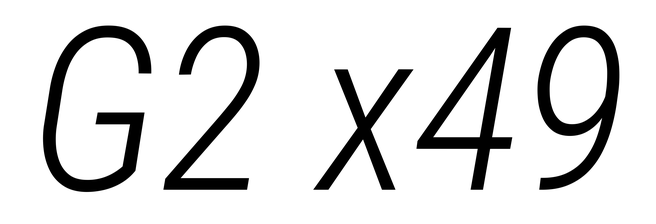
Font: Roboto-Italic_Condensed_Light_Italic